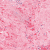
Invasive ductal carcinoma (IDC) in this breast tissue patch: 0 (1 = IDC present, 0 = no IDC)